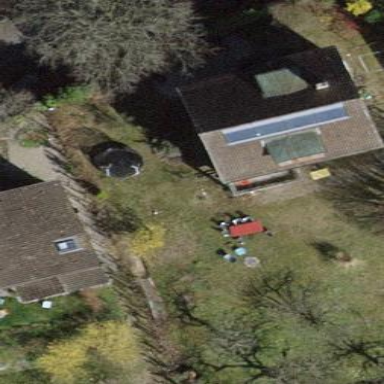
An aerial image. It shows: Simple and straightforward house.